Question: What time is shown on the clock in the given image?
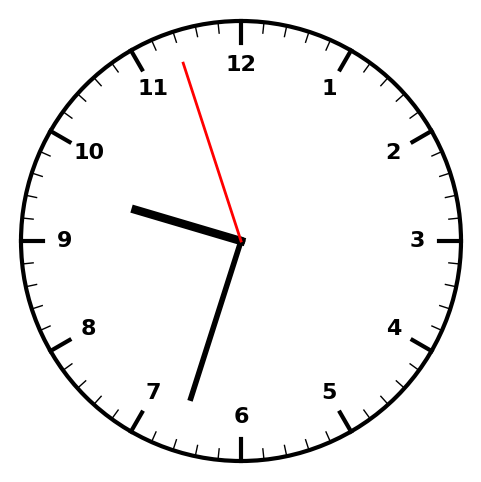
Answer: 09:32:57